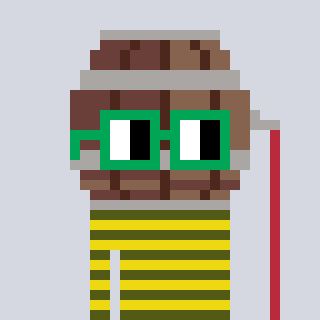
a pixel art character with square green glasses, a wine barrel-shaped head and a yellow-colored body on a cool background